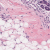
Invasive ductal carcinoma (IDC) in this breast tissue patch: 0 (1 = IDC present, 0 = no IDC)